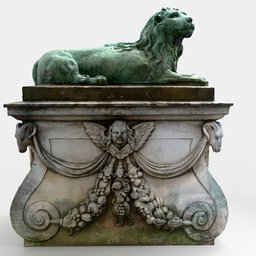
Label: decoration